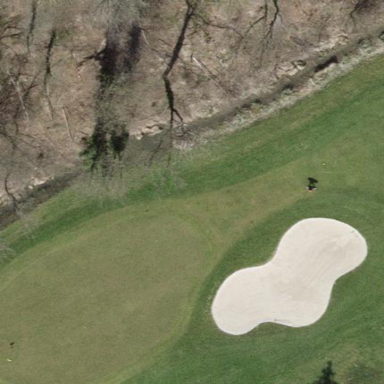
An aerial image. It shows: Picturesque green golfing area with grass land use.